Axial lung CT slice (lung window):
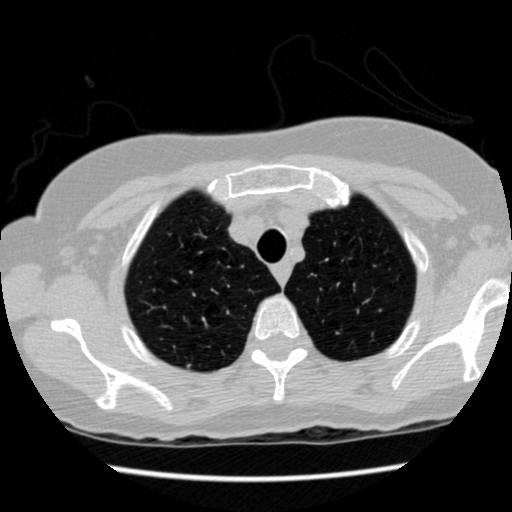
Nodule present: no